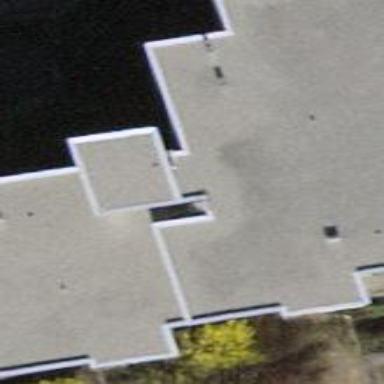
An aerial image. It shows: Flat-roofed building.